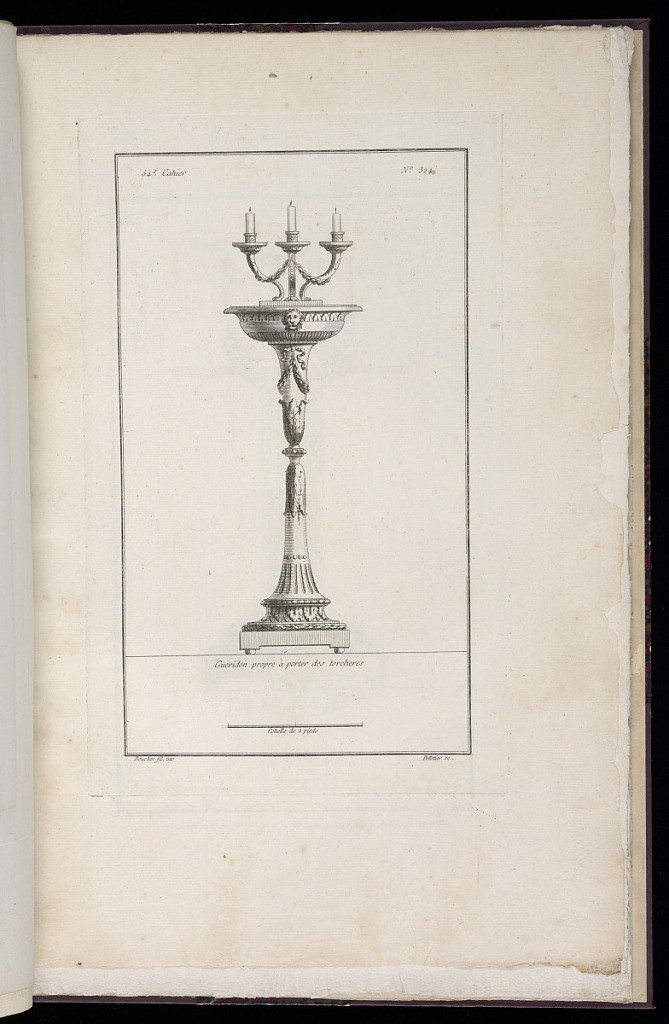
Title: Guéridon propre à porter des torchères
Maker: Juste-François Boucher, French, 1736 – 1782
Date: ca. 1775
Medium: Engraving on off white laid paper
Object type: Print
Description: Design for a pedestal for a two-arm candelabra, decorated with ornament motifs including garland, lion heads, acanthus leaves, gadrooning, fluting, egg and dart, and bound leaf. The plate is signed.